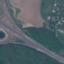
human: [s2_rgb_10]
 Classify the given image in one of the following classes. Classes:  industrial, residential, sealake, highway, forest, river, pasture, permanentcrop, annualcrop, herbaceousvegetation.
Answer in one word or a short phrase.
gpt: Highway